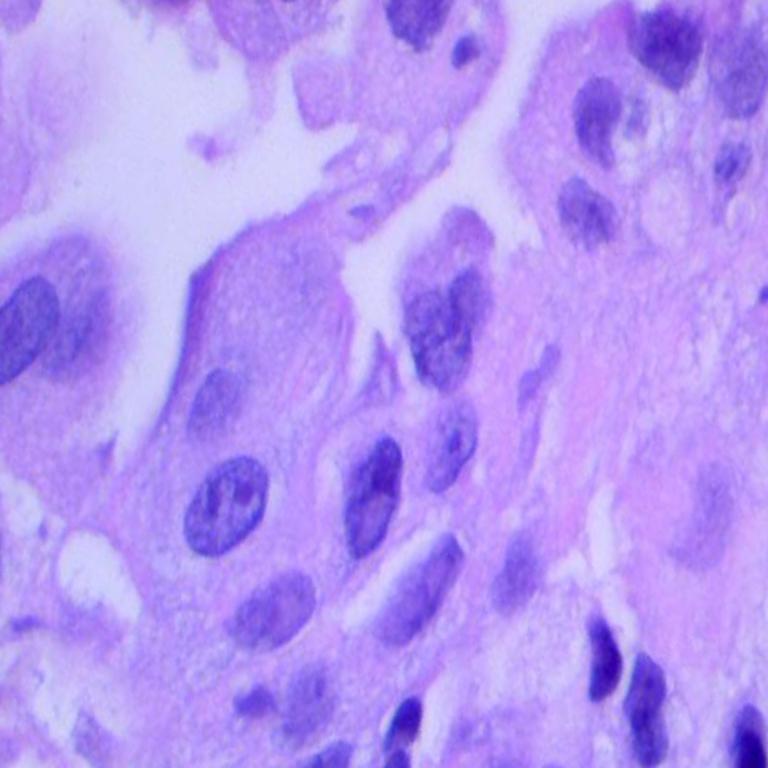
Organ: lung
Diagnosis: adenocarcinomas